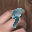
Label: 9